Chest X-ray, PA view. Patient: 54 years old, sex F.
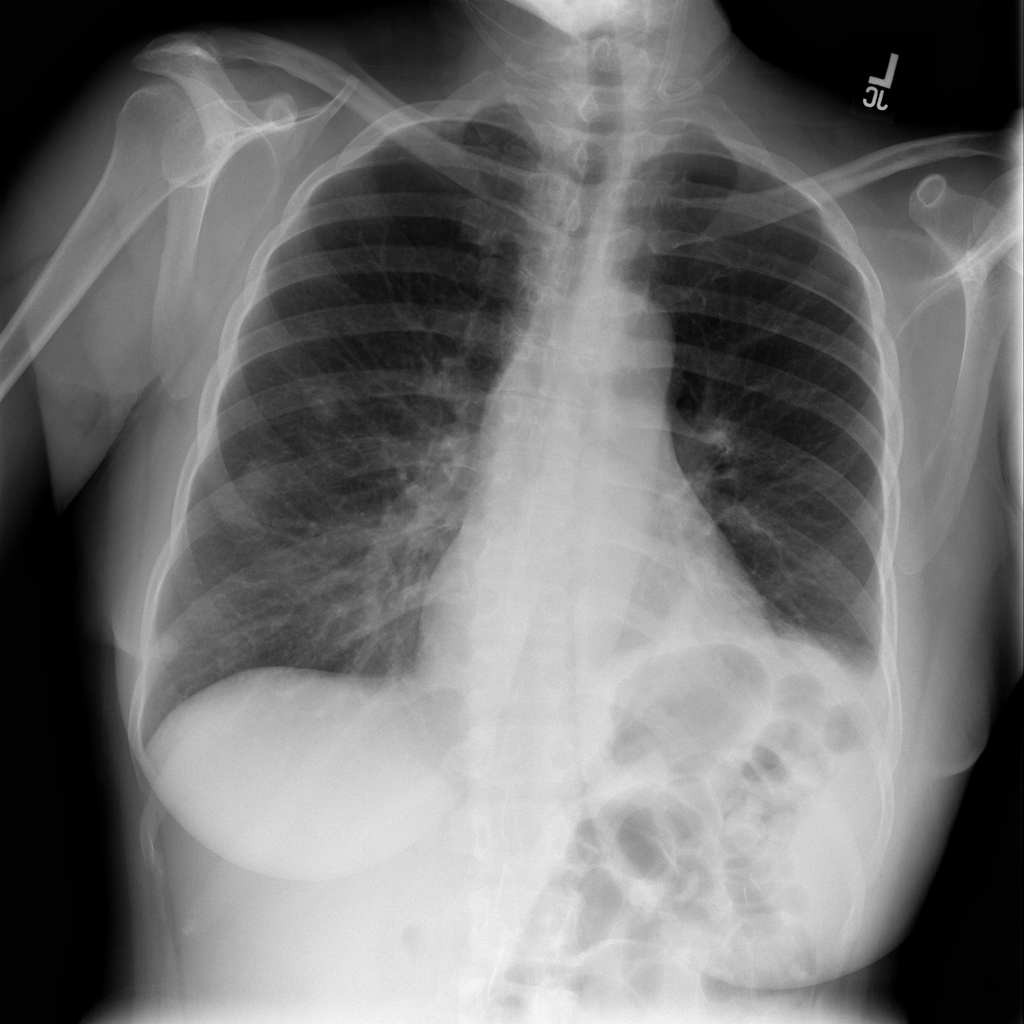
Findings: Atelectasis, Infiltration